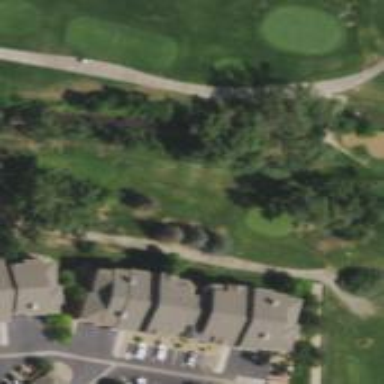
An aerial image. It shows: Golf cartpath that is also road path.